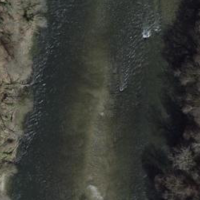
EUNIS habitat code: 15
Species observed at this site:
Equisetum hyemale